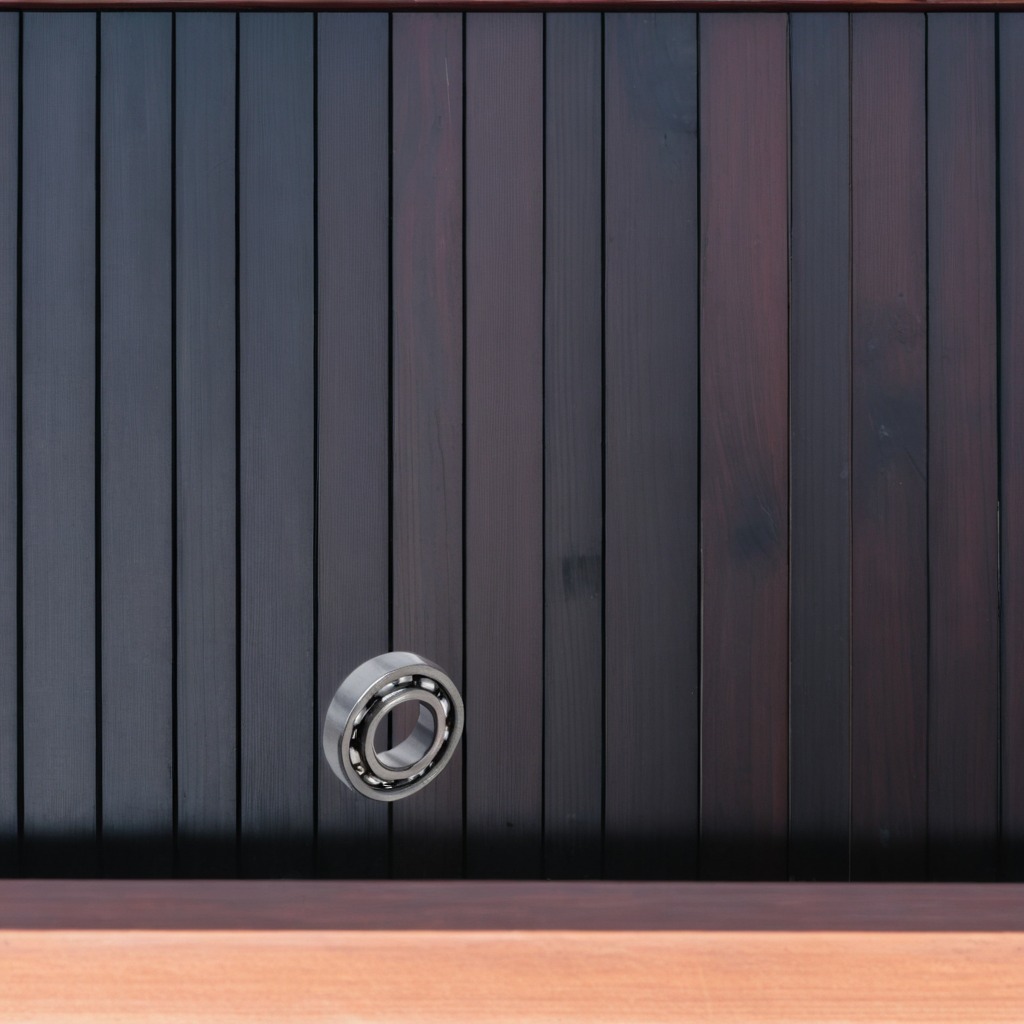
A metal ball bearing is lying on an isolated clean organized dark wood workbench in an outdoor DIY or construction setup afternoon light completely empty.